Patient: sex M, age 52
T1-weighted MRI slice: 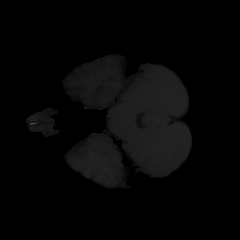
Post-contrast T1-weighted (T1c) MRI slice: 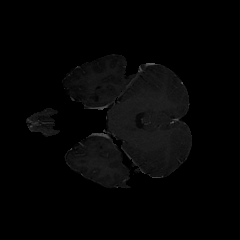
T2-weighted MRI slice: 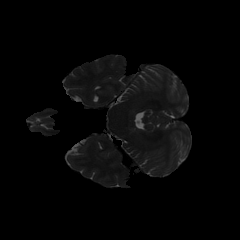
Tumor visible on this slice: no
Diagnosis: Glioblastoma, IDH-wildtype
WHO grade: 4